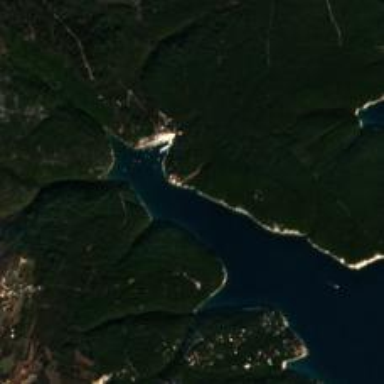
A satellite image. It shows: Beautiful bay with natural surroundings.